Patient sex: M
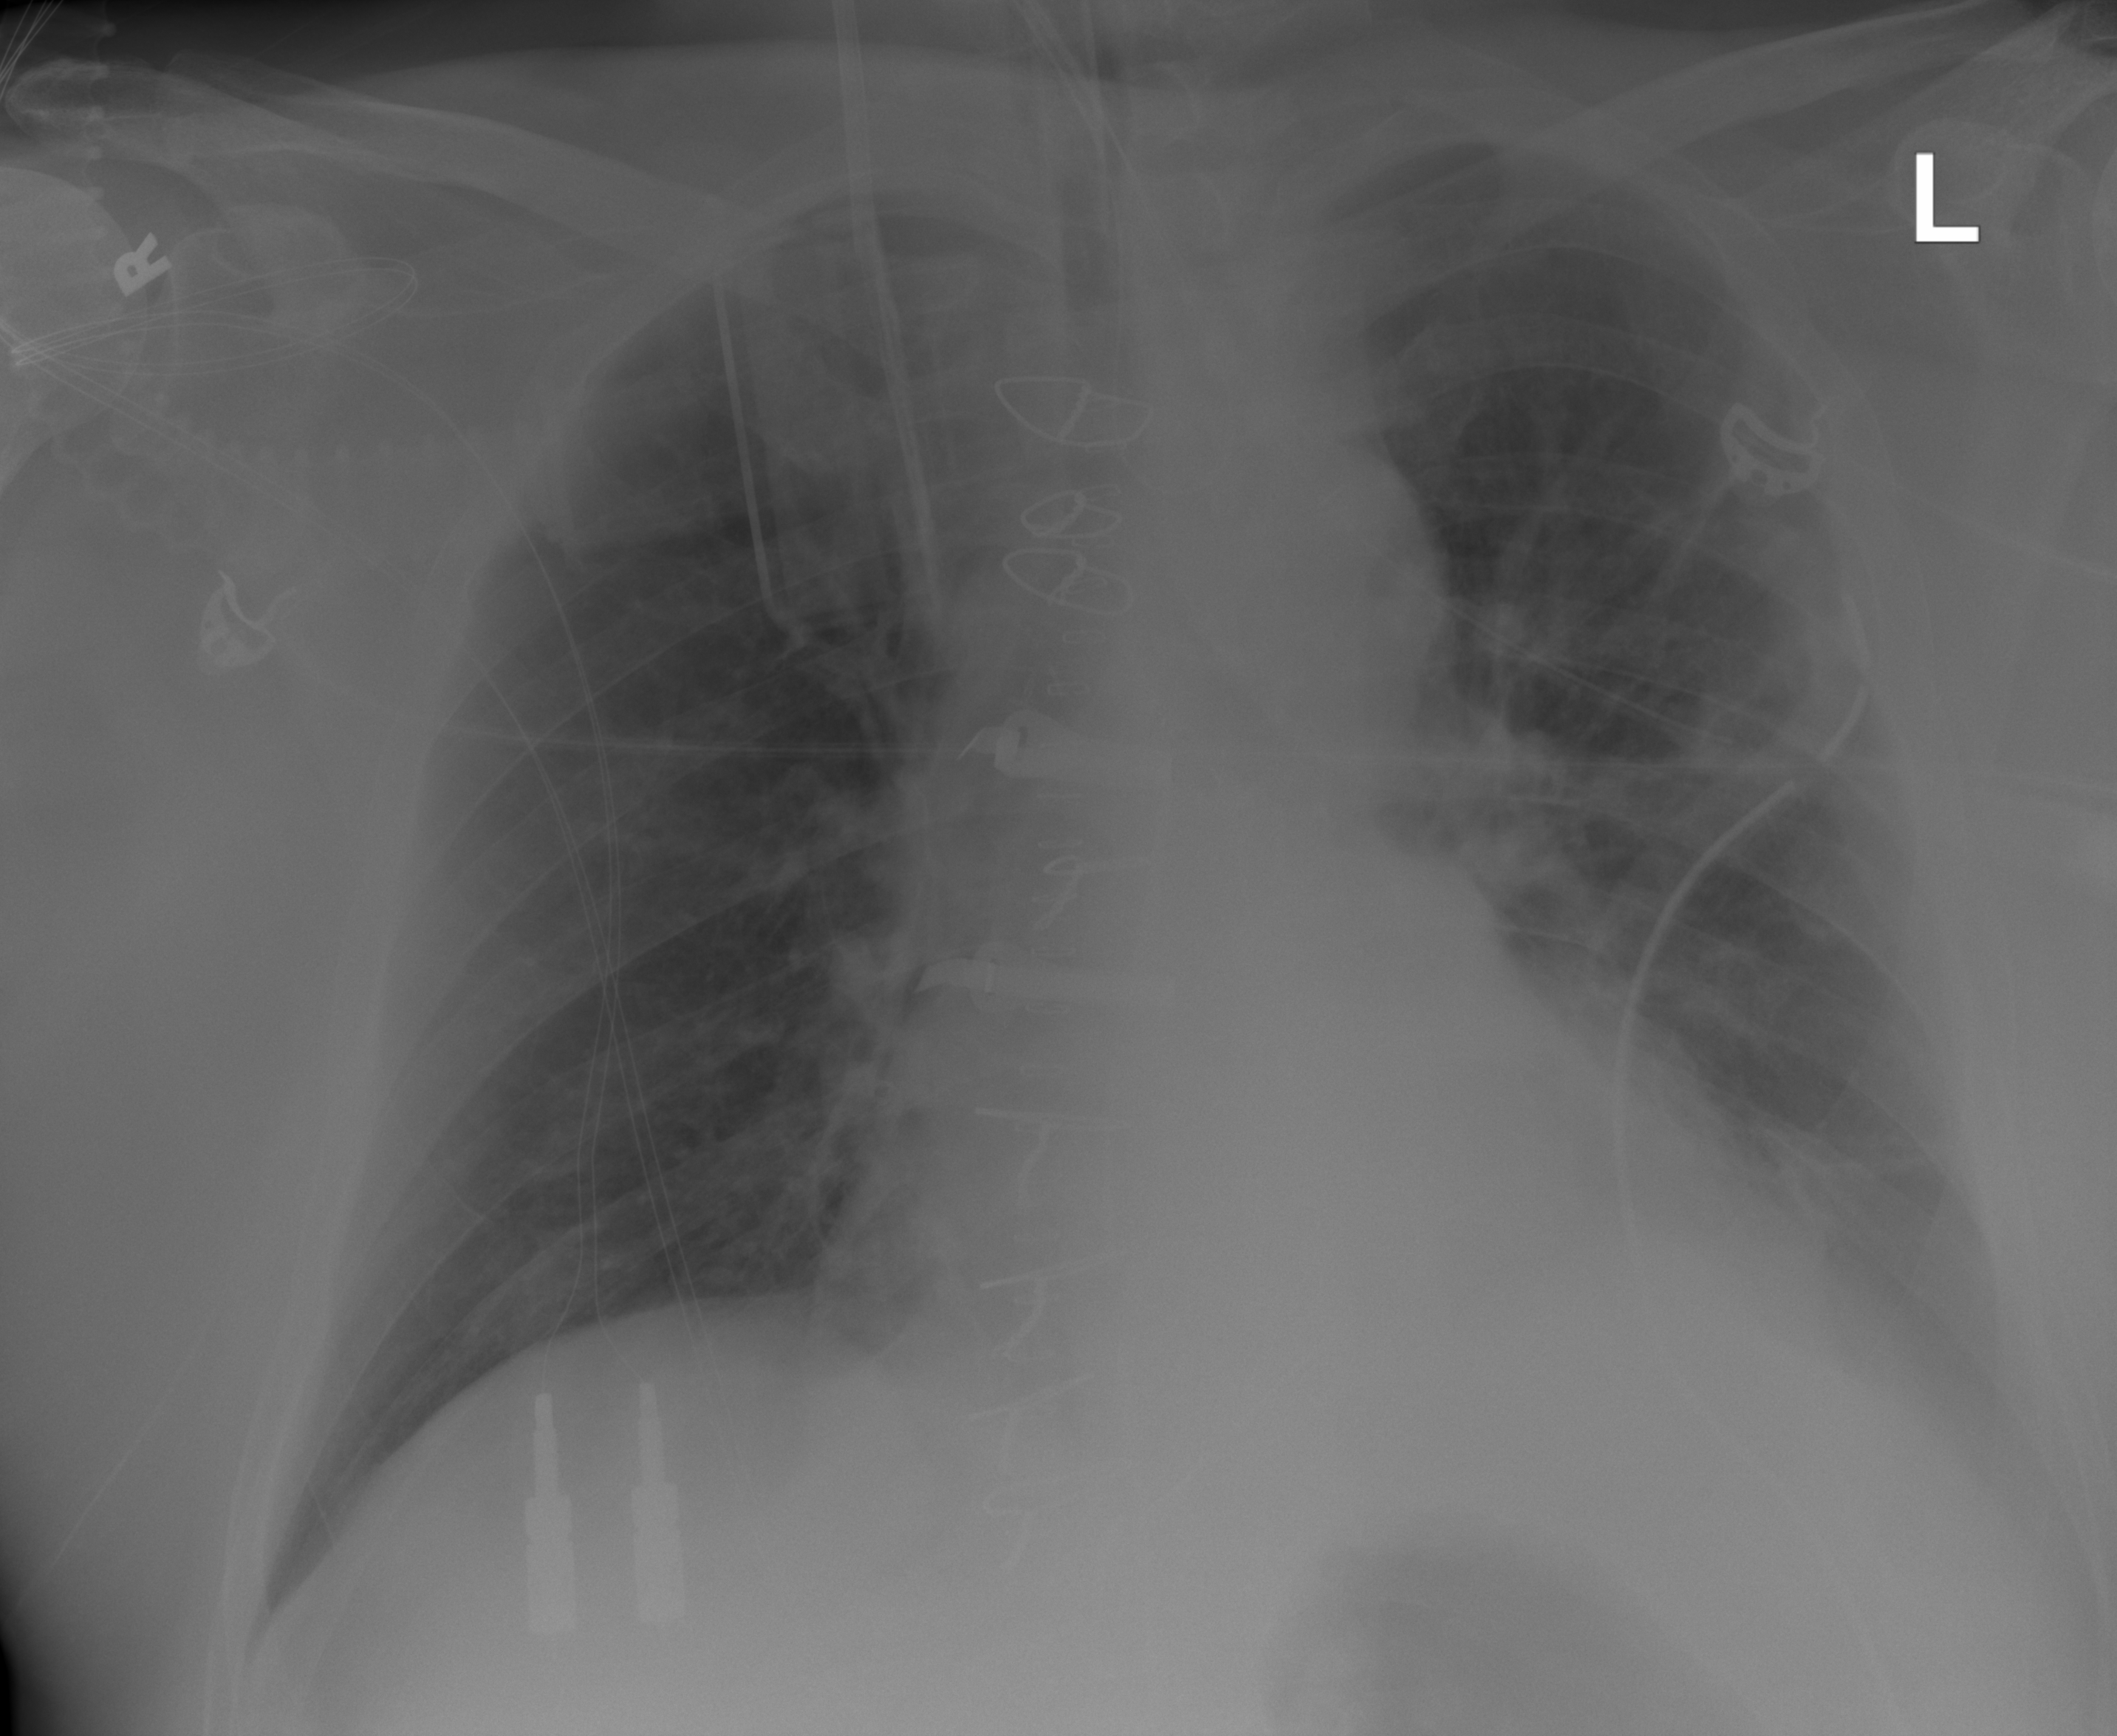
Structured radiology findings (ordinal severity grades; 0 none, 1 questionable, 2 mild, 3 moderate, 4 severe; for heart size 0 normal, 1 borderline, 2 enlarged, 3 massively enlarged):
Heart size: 2
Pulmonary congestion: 0
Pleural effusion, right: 0
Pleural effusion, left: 2
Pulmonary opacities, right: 0
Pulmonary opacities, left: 0
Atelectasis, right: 0
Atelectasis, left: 3